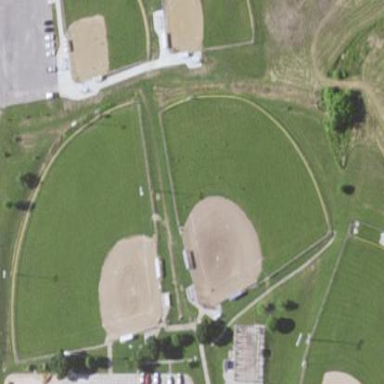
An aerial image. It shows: Baseball pitch for leisure and sports activities.